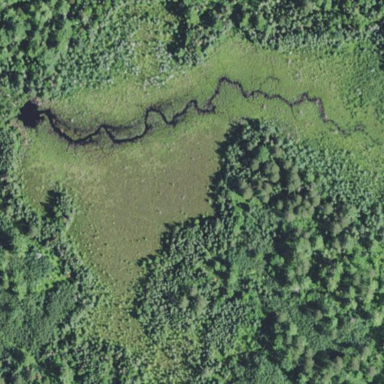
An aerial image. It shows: Bog wetland.